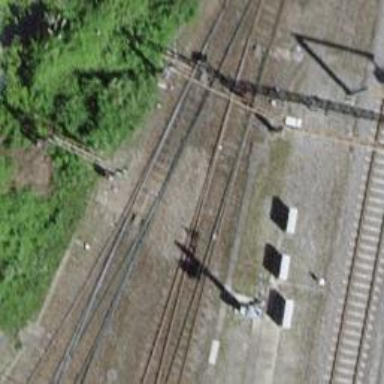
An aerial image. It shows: Rail siding with electrified contact lines.